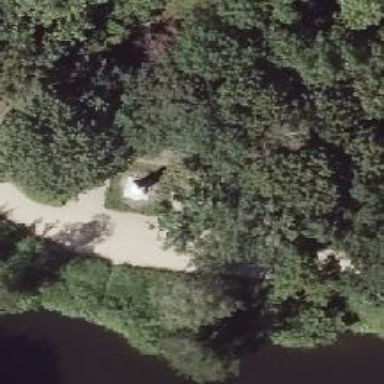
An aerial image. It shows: Memorial featuring statue.